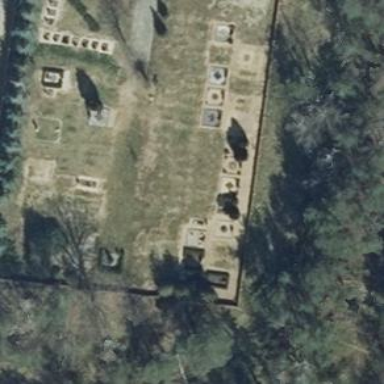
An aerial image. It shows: Cemetery with wall surrounding it.